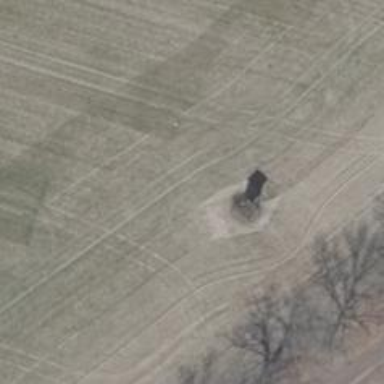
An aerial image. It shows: Hunting stand.